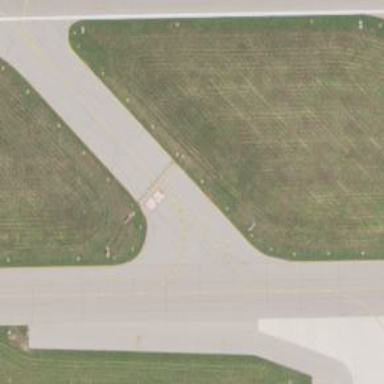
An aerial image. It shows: View of taxiway at the airport.